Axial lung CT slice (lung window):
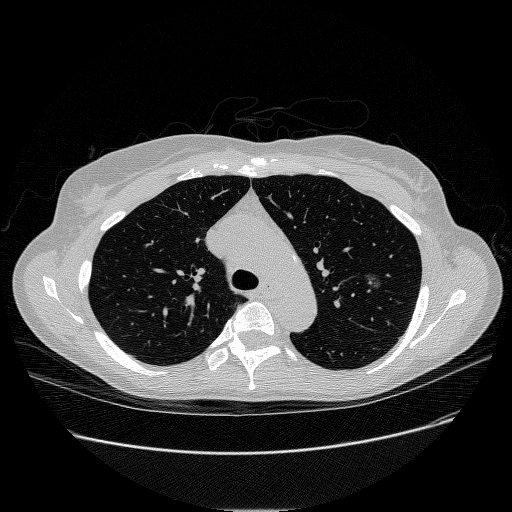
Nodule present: yes
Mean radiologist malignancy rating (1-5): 3.25